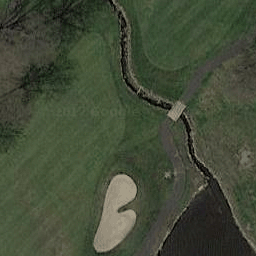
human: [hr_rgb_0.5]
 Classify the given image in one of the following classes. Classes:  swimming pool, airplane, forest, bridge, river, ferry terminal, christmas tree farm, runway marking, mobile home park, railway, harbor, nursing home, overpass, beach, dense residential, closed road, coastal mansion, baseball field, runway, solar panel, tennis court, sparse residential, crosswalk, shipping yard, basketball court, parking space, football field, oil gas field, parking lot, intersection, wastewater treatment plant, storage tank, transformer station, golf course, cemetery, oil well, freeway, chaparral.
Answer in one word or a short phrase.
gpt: golf course